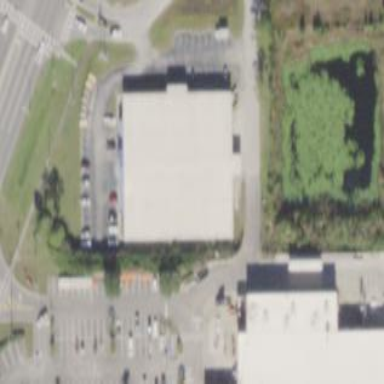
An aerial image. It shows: Building housing furniture shop.